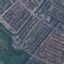
Label: Residential